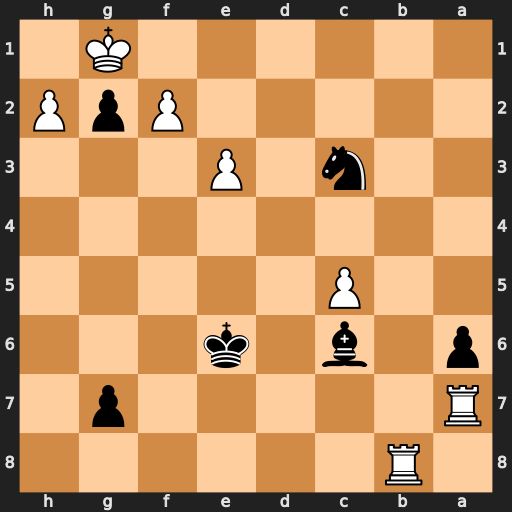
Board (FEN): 1R6/R5p1/p1b1k3/2P5/8/2n1P3/5PpP/6K1
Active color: b
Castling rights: -
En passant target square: -
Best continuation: Ne2#